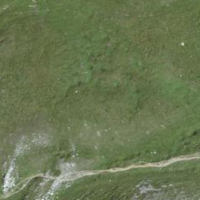
EUNIS habitat code: 26
Species observed at this site:
Gentiana brachyphylla